Aerial crown-view tile of a tropical tree (Barro Colorado Island, Panama), acquired 20250818:
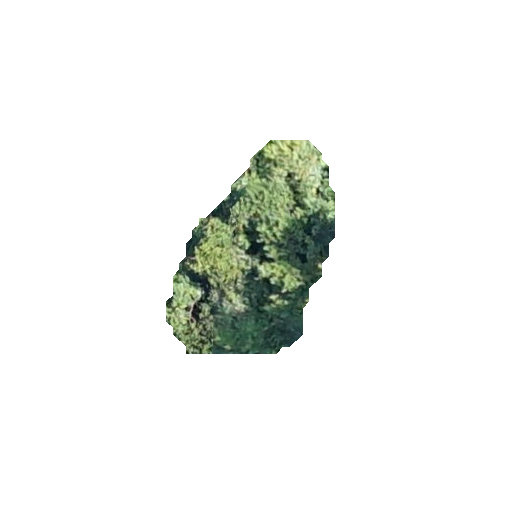
Species: Calophyllum longifolium
GBIF accepted scientific name: Calophyllum longifolium
Crown area: 35.651 m²